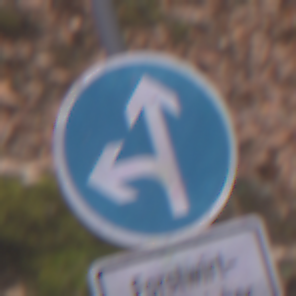
Verkehrszeichen: VorgeschriebeneFahrtrichtungGeradeausOderLinks
Zusatzzeichen unten: BesondereFahrzeugeUndTransportgueter7
Umgebung: Outdoor, Nature
Tageszeit: Midday
Wetter: Overcast
Licht: Natural
Jahreszeit: Autumn
Kontrast: LowContrast